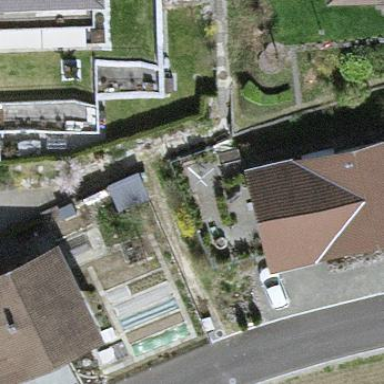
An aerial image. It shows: Detached building.